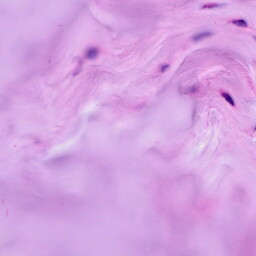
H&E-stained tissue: Breast